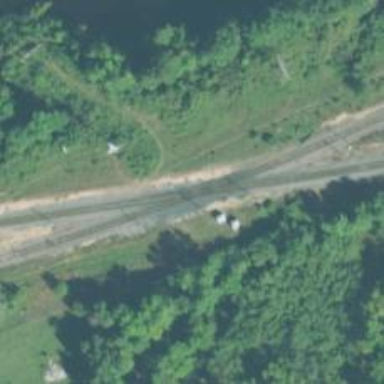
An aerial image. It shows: Railway crossing.